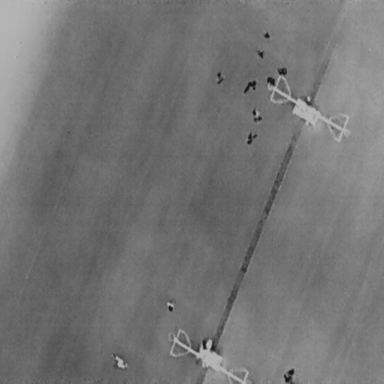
There are 11 People in the infrared image.